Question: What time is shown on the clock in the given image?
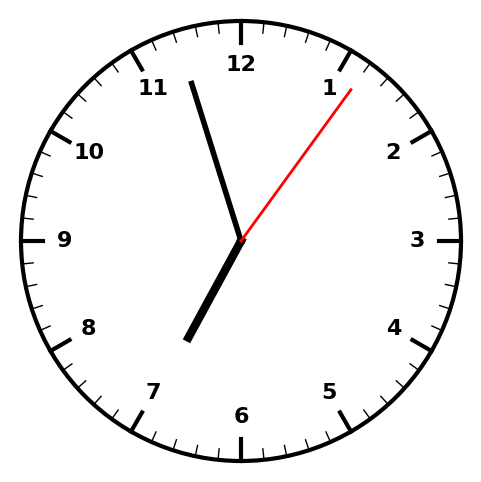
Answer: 06:57:06